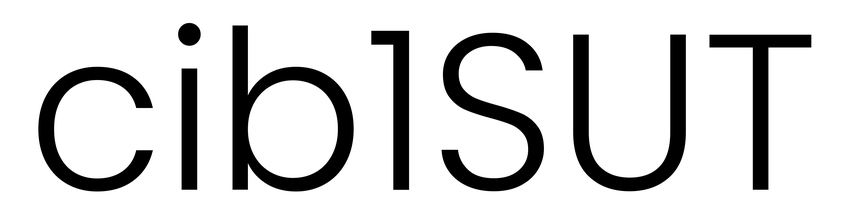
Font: Poppins-Light